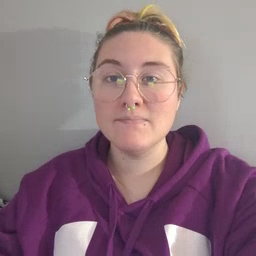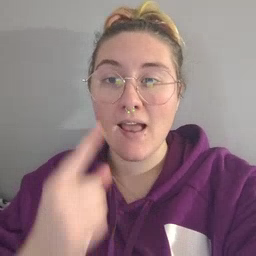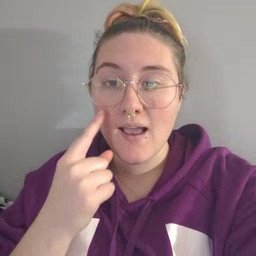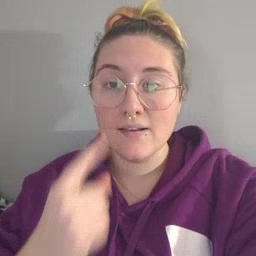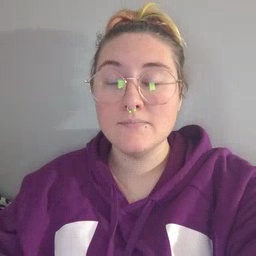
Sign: eye